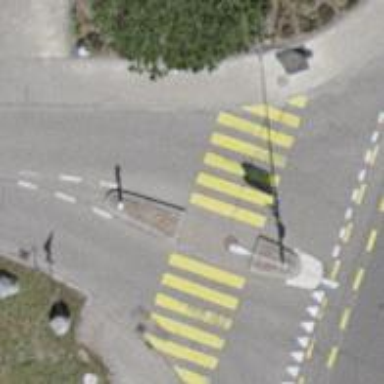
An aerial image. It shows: Uncontrolled crossing with central island on the road.